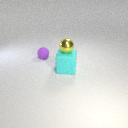
small purple rubber sphere behind large cyan rubber cube